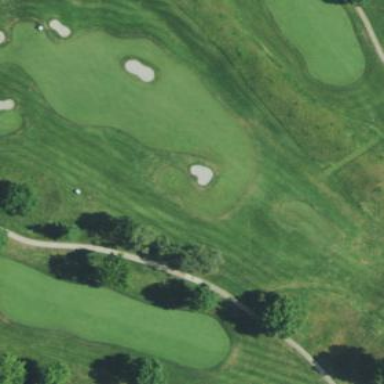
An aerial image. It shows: Driving range for golf on grass.